Interaction volume radius: 5 \u00c5
Interaction volume height: 30 \u00c5
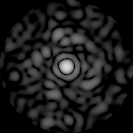
Disorder parameter: 0.8301